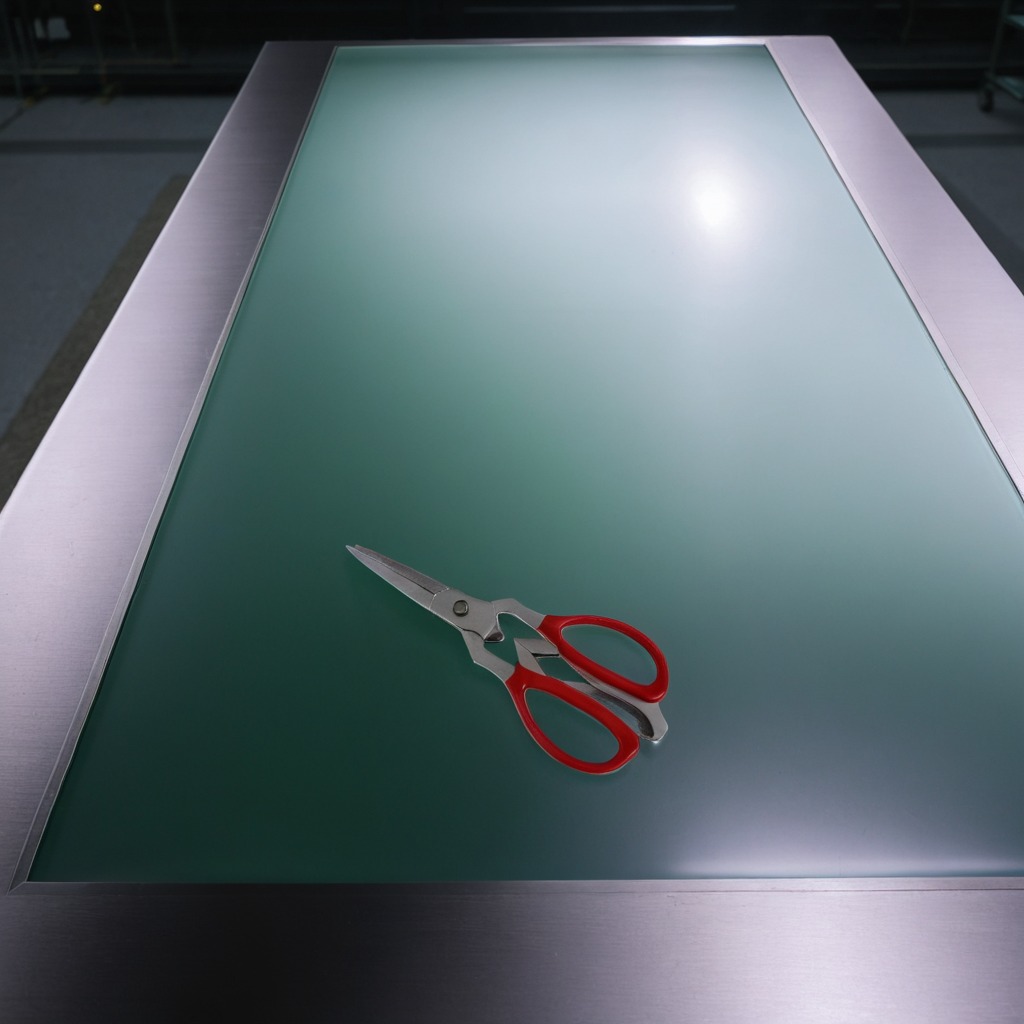
A scissor lies on a clean empty table in a railway signal maintenance room lit by harsh overhead fluorescents photorealistic surface textures crisp shadows high dynamic range